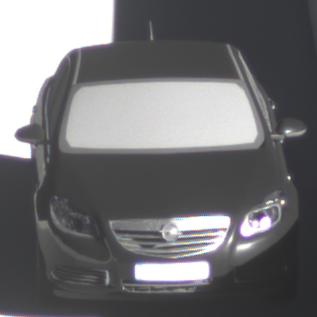
Make: Opel
Model: Insignia 1.6
Detailed model: Insignia (A) Notch Back
Model produced from: 2008/11
Model produced until: 2008/12
Doors: 4
Color: black
Road condition: dry road
Daytime: morning or afternoon
Contrast: high contrast